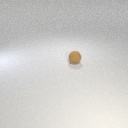
small brown rubber sphere